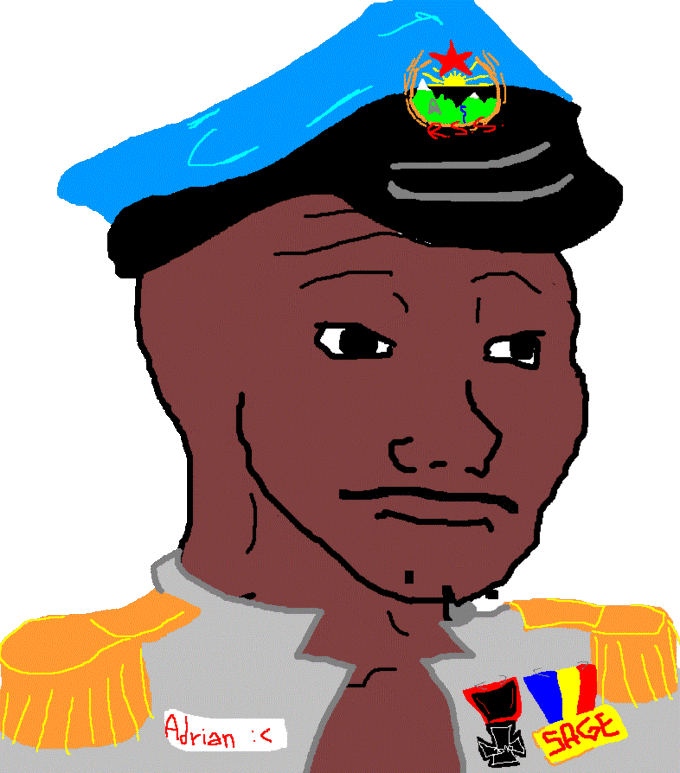
Label: 5_Blackjak